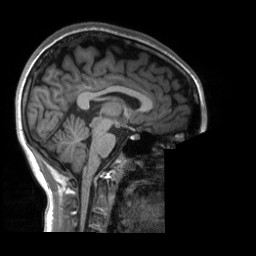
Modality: T1w
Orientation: sagittal